Question: In my iPhone App I want to play video in a small view.
Video should start playing automatically, and the buttons for play pause and full screen should be hidden.

How can I achieve that?
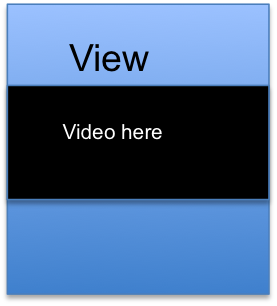
Answer: What you would do is manually set the frame for 'MPMoviePlayerController''s view, and set the control style to 'MPMovieControlStyleNone'. Much like this below..
'''
....
MPMoviePlayerController *player = [[MPMoviePlayerController alloc] initWithContentURL:[NSURL fileURLWithPath:url]];
[player setControlStyle:MPMovieControlStyleNone];
//this is where you create your 'embedded' view size
player.view.frame = CGRectMake(0, 0, 200, 300);
[self.view addSubview:player.view];
....
'''